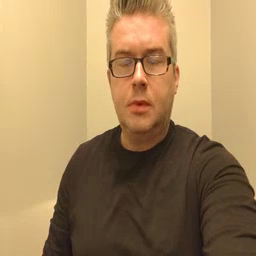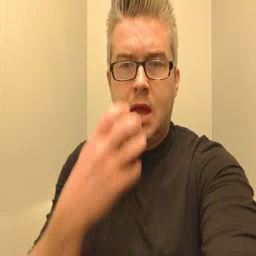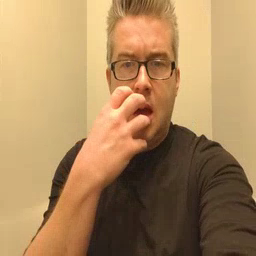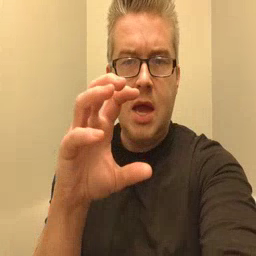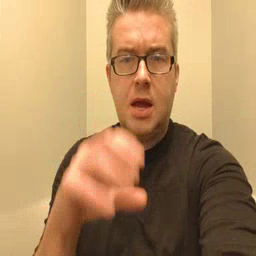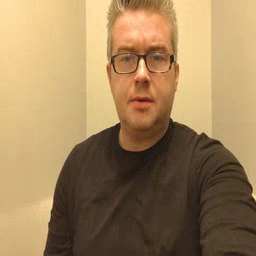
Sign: hot